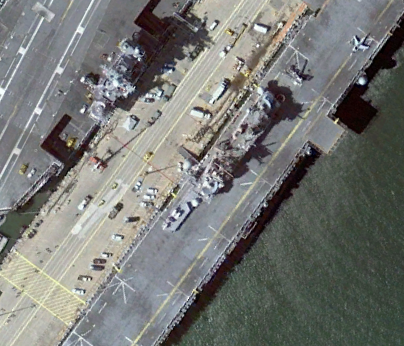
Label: Wasp-class_assault_ship